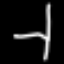
Label: chair